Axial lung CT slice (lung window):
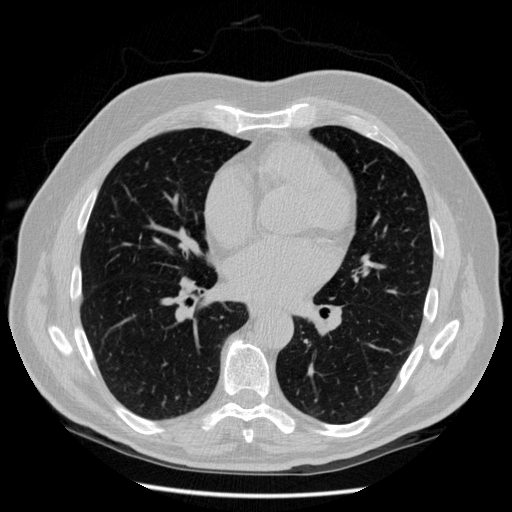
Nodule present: no